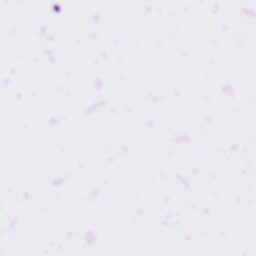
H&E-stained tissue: Tonsil